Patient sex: F
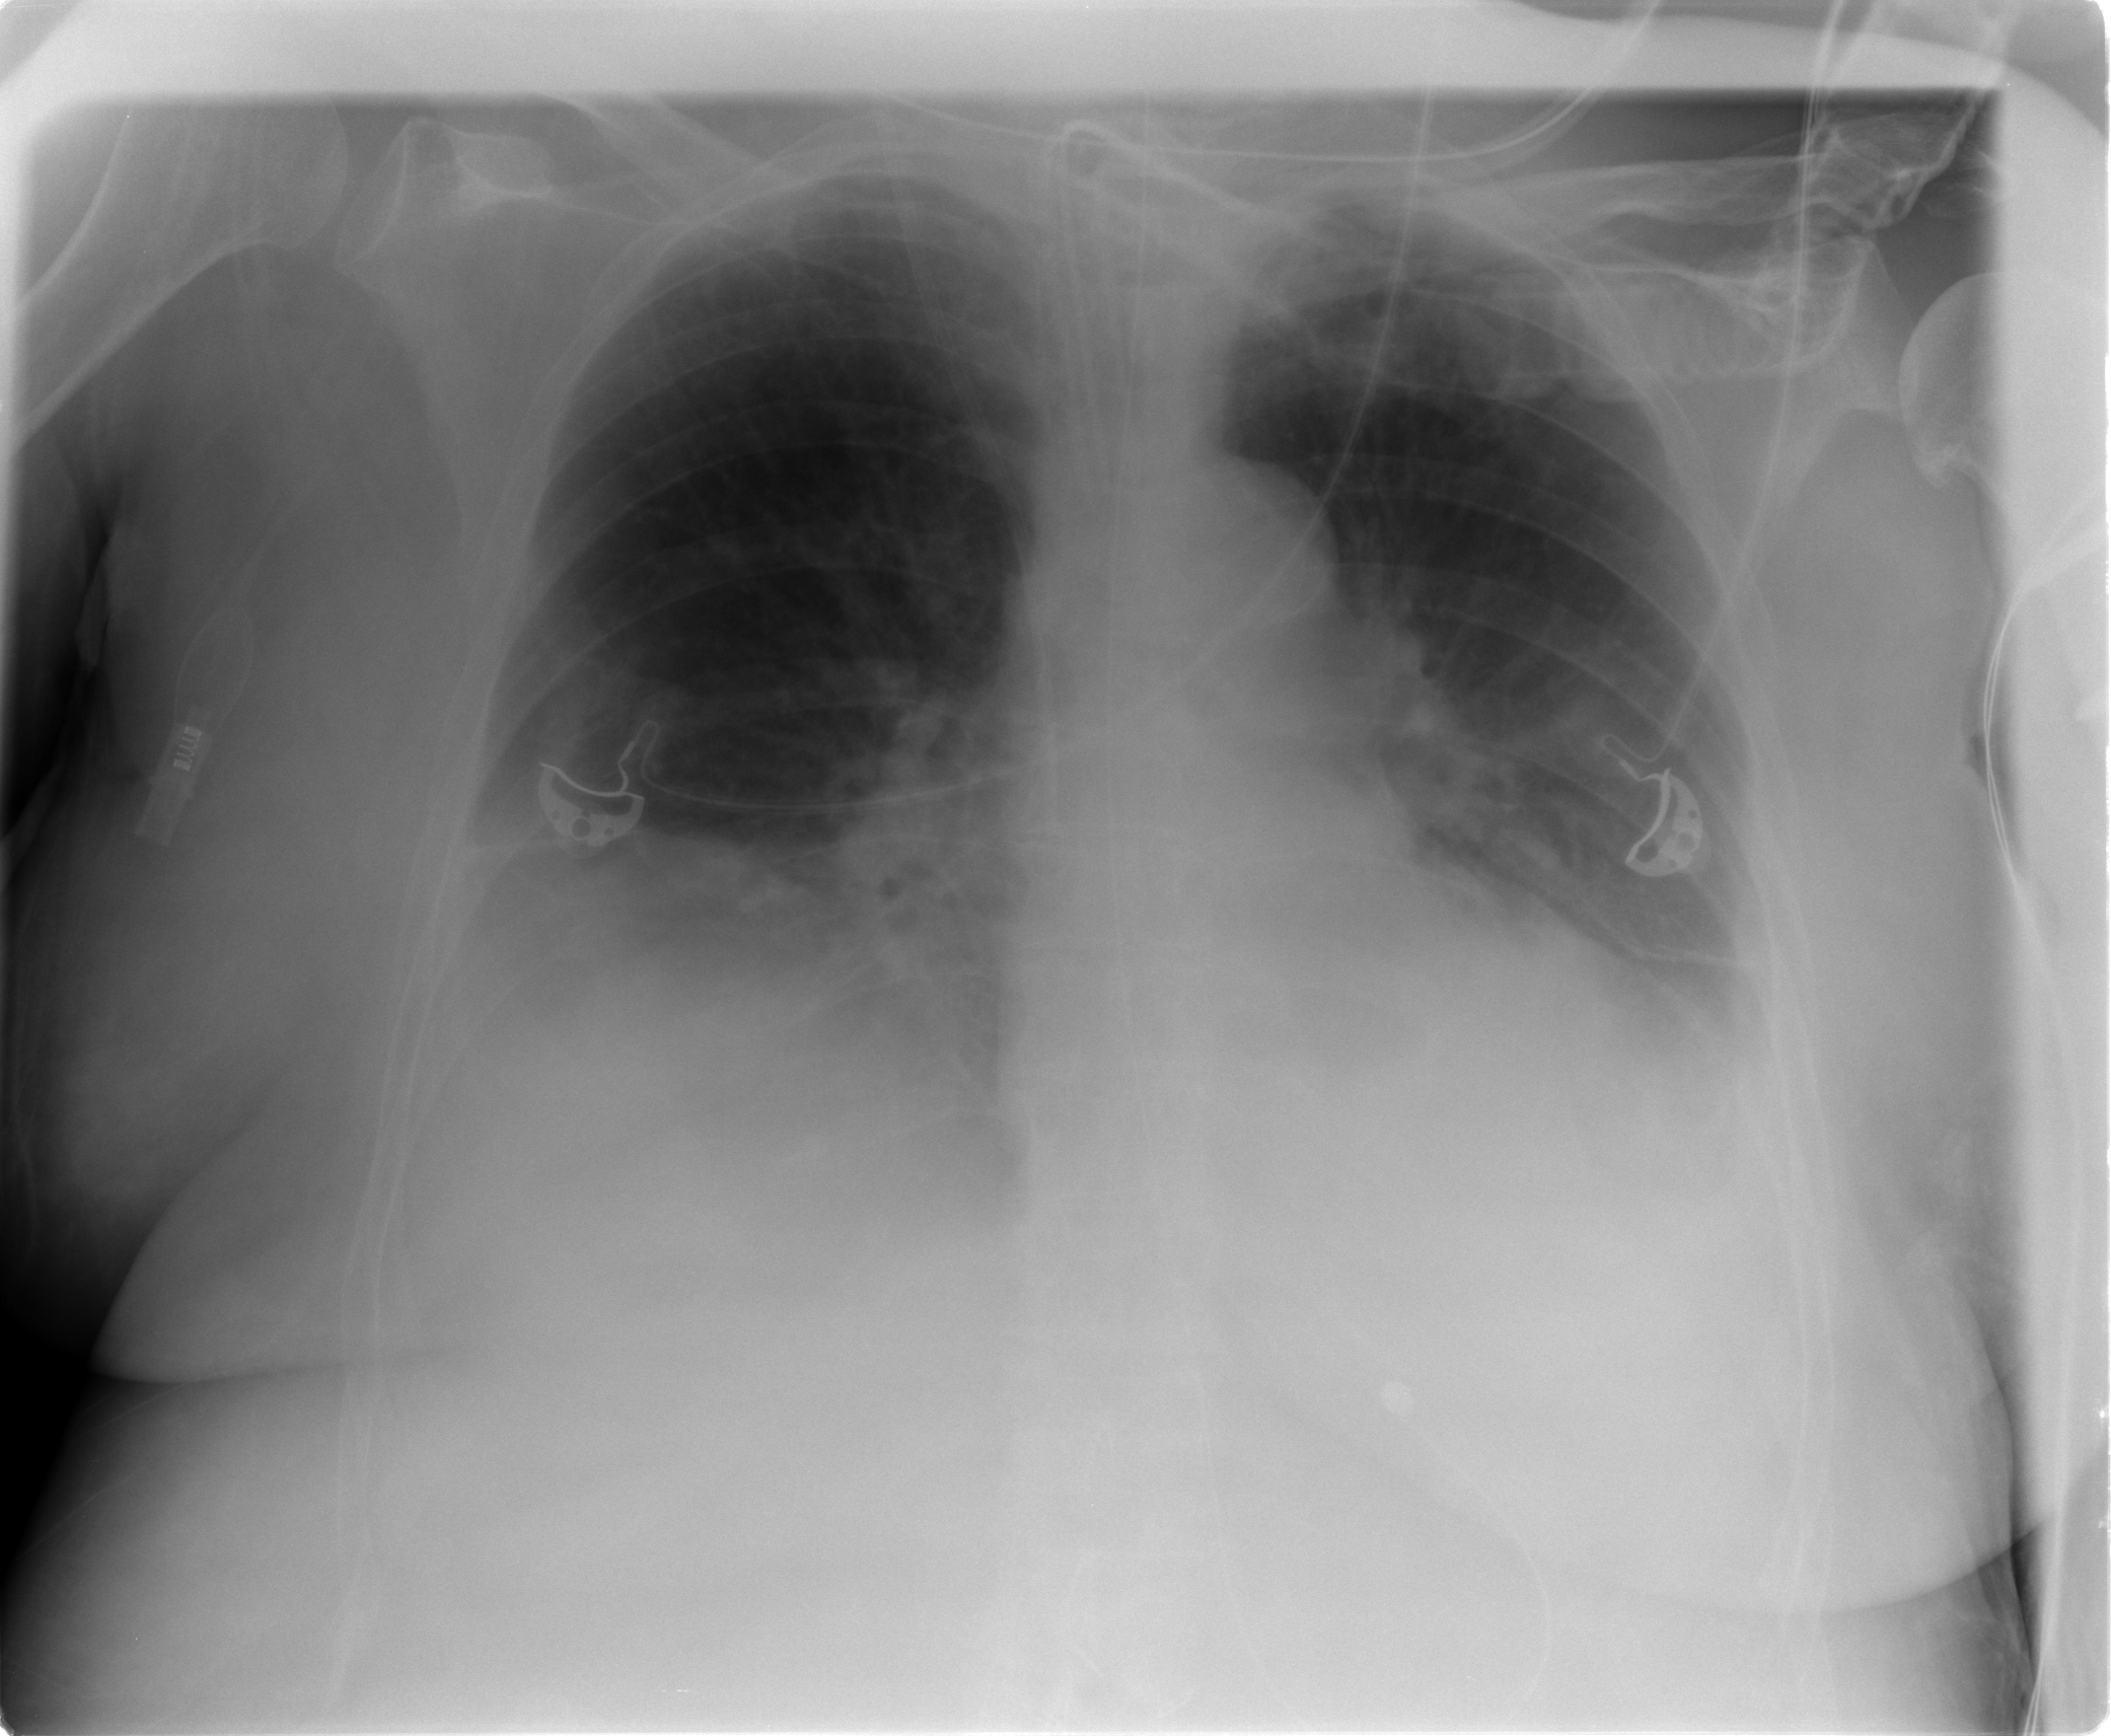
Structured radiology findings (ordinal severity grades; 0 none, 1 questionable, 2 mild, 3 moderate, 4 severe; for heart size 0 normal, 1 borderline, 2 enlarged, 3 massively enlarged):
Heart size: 2
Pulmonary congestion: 0
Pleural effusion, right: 2
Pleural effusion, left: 2
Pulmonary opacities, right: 1
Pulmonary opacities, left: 1
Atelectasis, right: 3
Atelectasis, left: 2